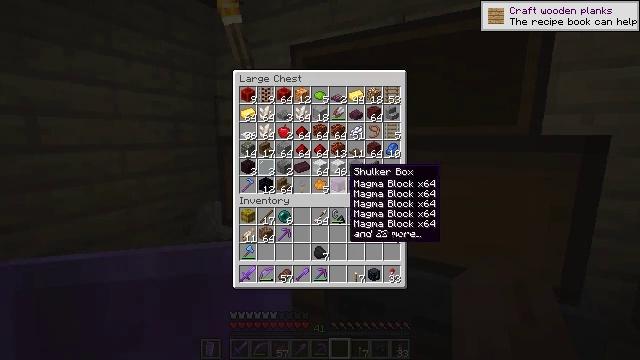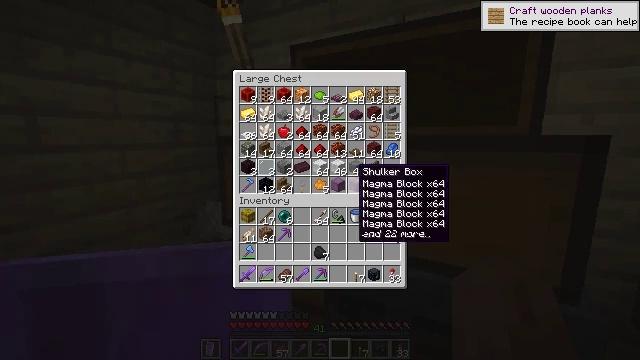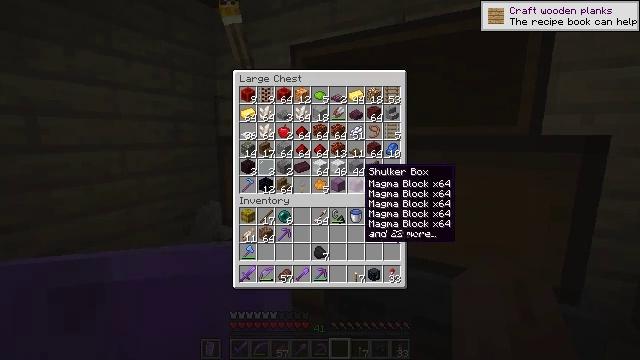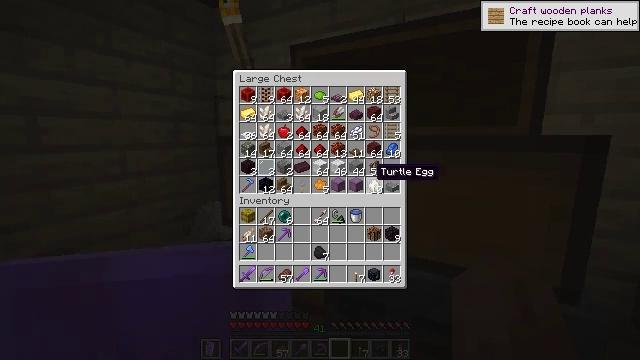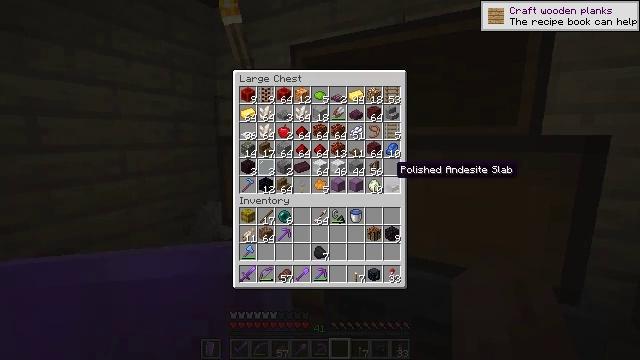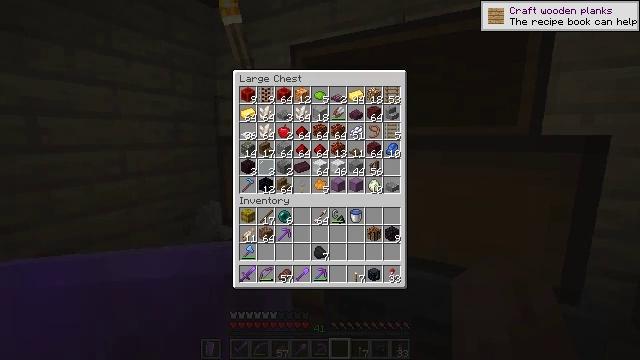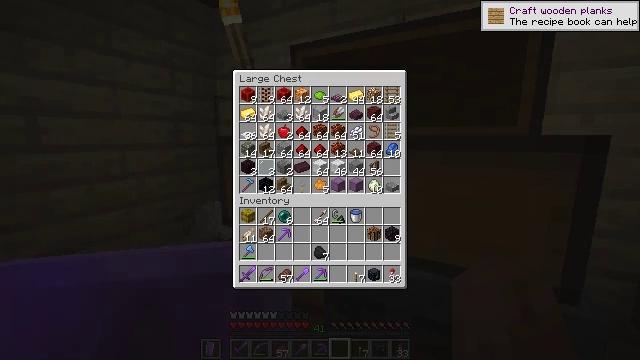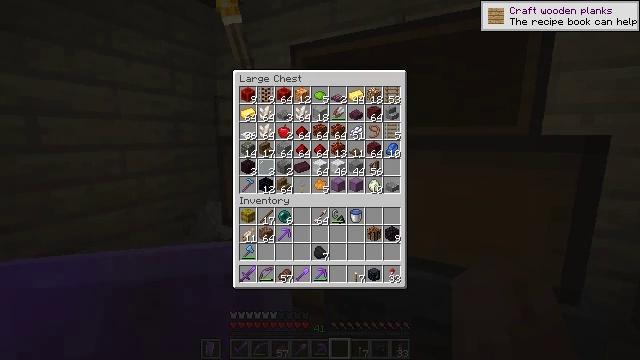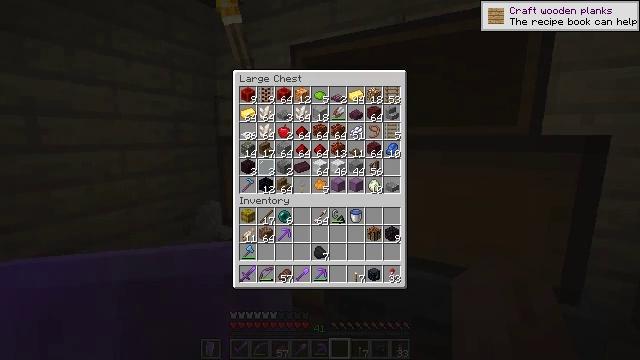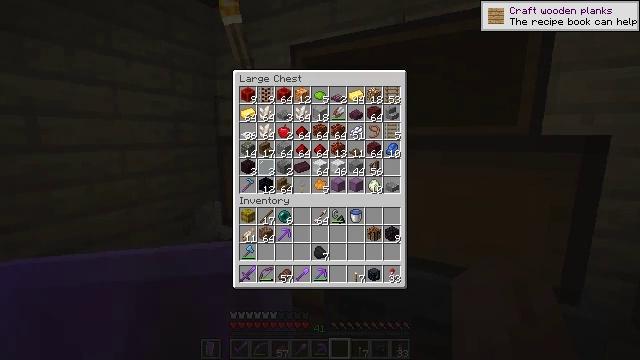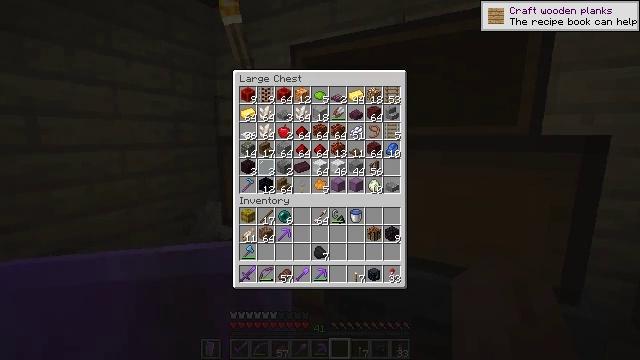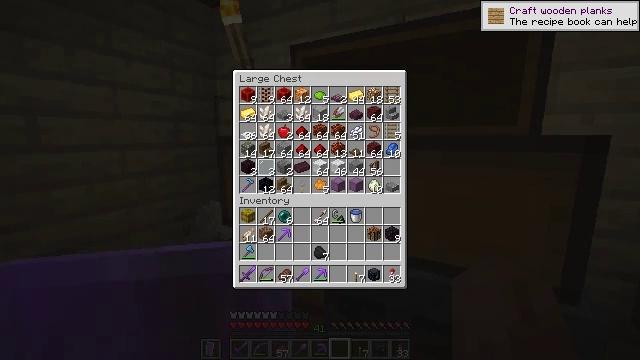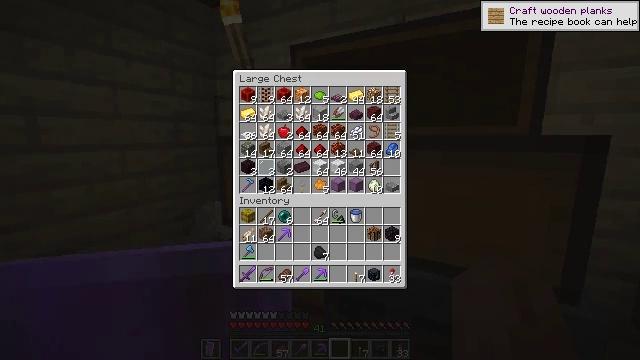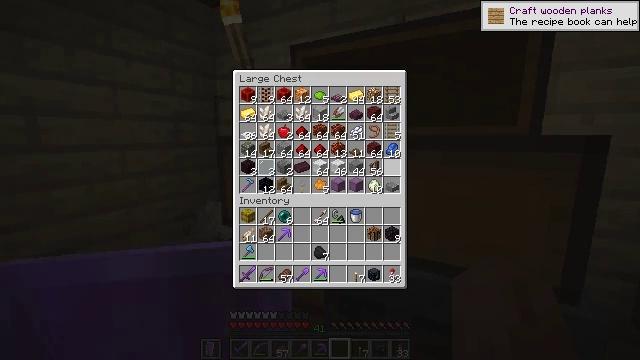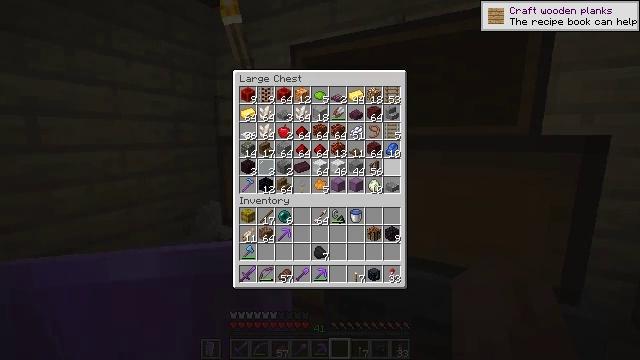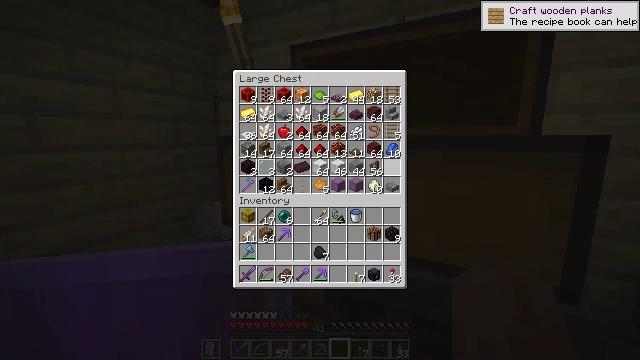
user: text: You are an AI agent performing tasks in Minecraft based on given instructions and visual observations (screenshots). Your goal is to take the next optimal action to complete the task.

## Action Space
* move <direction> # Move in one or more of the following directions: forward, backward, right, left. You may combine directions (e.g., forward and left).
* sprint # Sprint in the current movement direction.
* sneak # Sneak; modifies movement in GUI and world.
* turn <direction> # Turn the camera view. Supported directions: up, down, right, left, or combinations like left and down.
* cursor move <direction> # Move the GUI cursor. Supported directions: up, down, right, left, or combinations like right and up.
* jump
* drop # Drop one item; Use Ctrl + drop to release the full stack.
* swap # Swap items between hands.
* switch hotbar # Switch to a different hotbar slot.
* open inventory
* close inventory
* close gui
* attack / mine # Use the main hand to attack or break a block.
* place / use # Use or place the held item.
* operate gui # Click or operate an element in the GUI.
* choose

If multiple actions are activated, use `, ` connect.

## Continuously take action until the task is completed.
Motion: motion action
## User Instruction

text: Use materials to craft a dark oak fence gate in the crafting table.
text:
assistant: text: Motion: turn right
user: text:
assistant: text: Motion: no_op
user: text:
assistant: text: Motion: turn right
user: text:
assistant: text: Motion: turn right
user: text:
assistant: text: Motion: turn right
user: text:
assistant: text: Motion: no_op
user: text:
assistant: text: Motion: no_op
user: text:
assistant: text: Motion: no_op
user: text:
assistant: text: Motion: no_op
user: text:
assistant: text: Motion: no_op
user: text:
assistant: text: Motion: no_op
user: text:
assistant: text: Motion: no_op
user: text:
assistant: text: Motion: turn left
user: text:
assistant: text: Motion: no_op
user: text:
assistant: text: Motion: no_op
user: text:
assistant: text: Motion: no_op
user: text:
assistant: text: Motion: no_op
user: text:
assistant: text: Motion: no_op
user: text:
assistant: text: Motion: no_op
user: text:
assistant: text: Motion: no_op
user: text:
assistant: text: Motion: no_op
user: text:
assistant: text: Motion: no_op
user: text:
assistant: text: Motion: no_op
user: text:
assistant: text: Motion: no_op
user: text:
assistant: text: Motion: no_op
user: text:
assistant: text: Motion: no_op
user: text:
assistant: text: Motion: no_op
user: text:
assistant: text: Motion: no_op
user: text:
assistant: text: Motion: no_op
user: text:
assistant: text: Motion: no_op